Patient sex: M
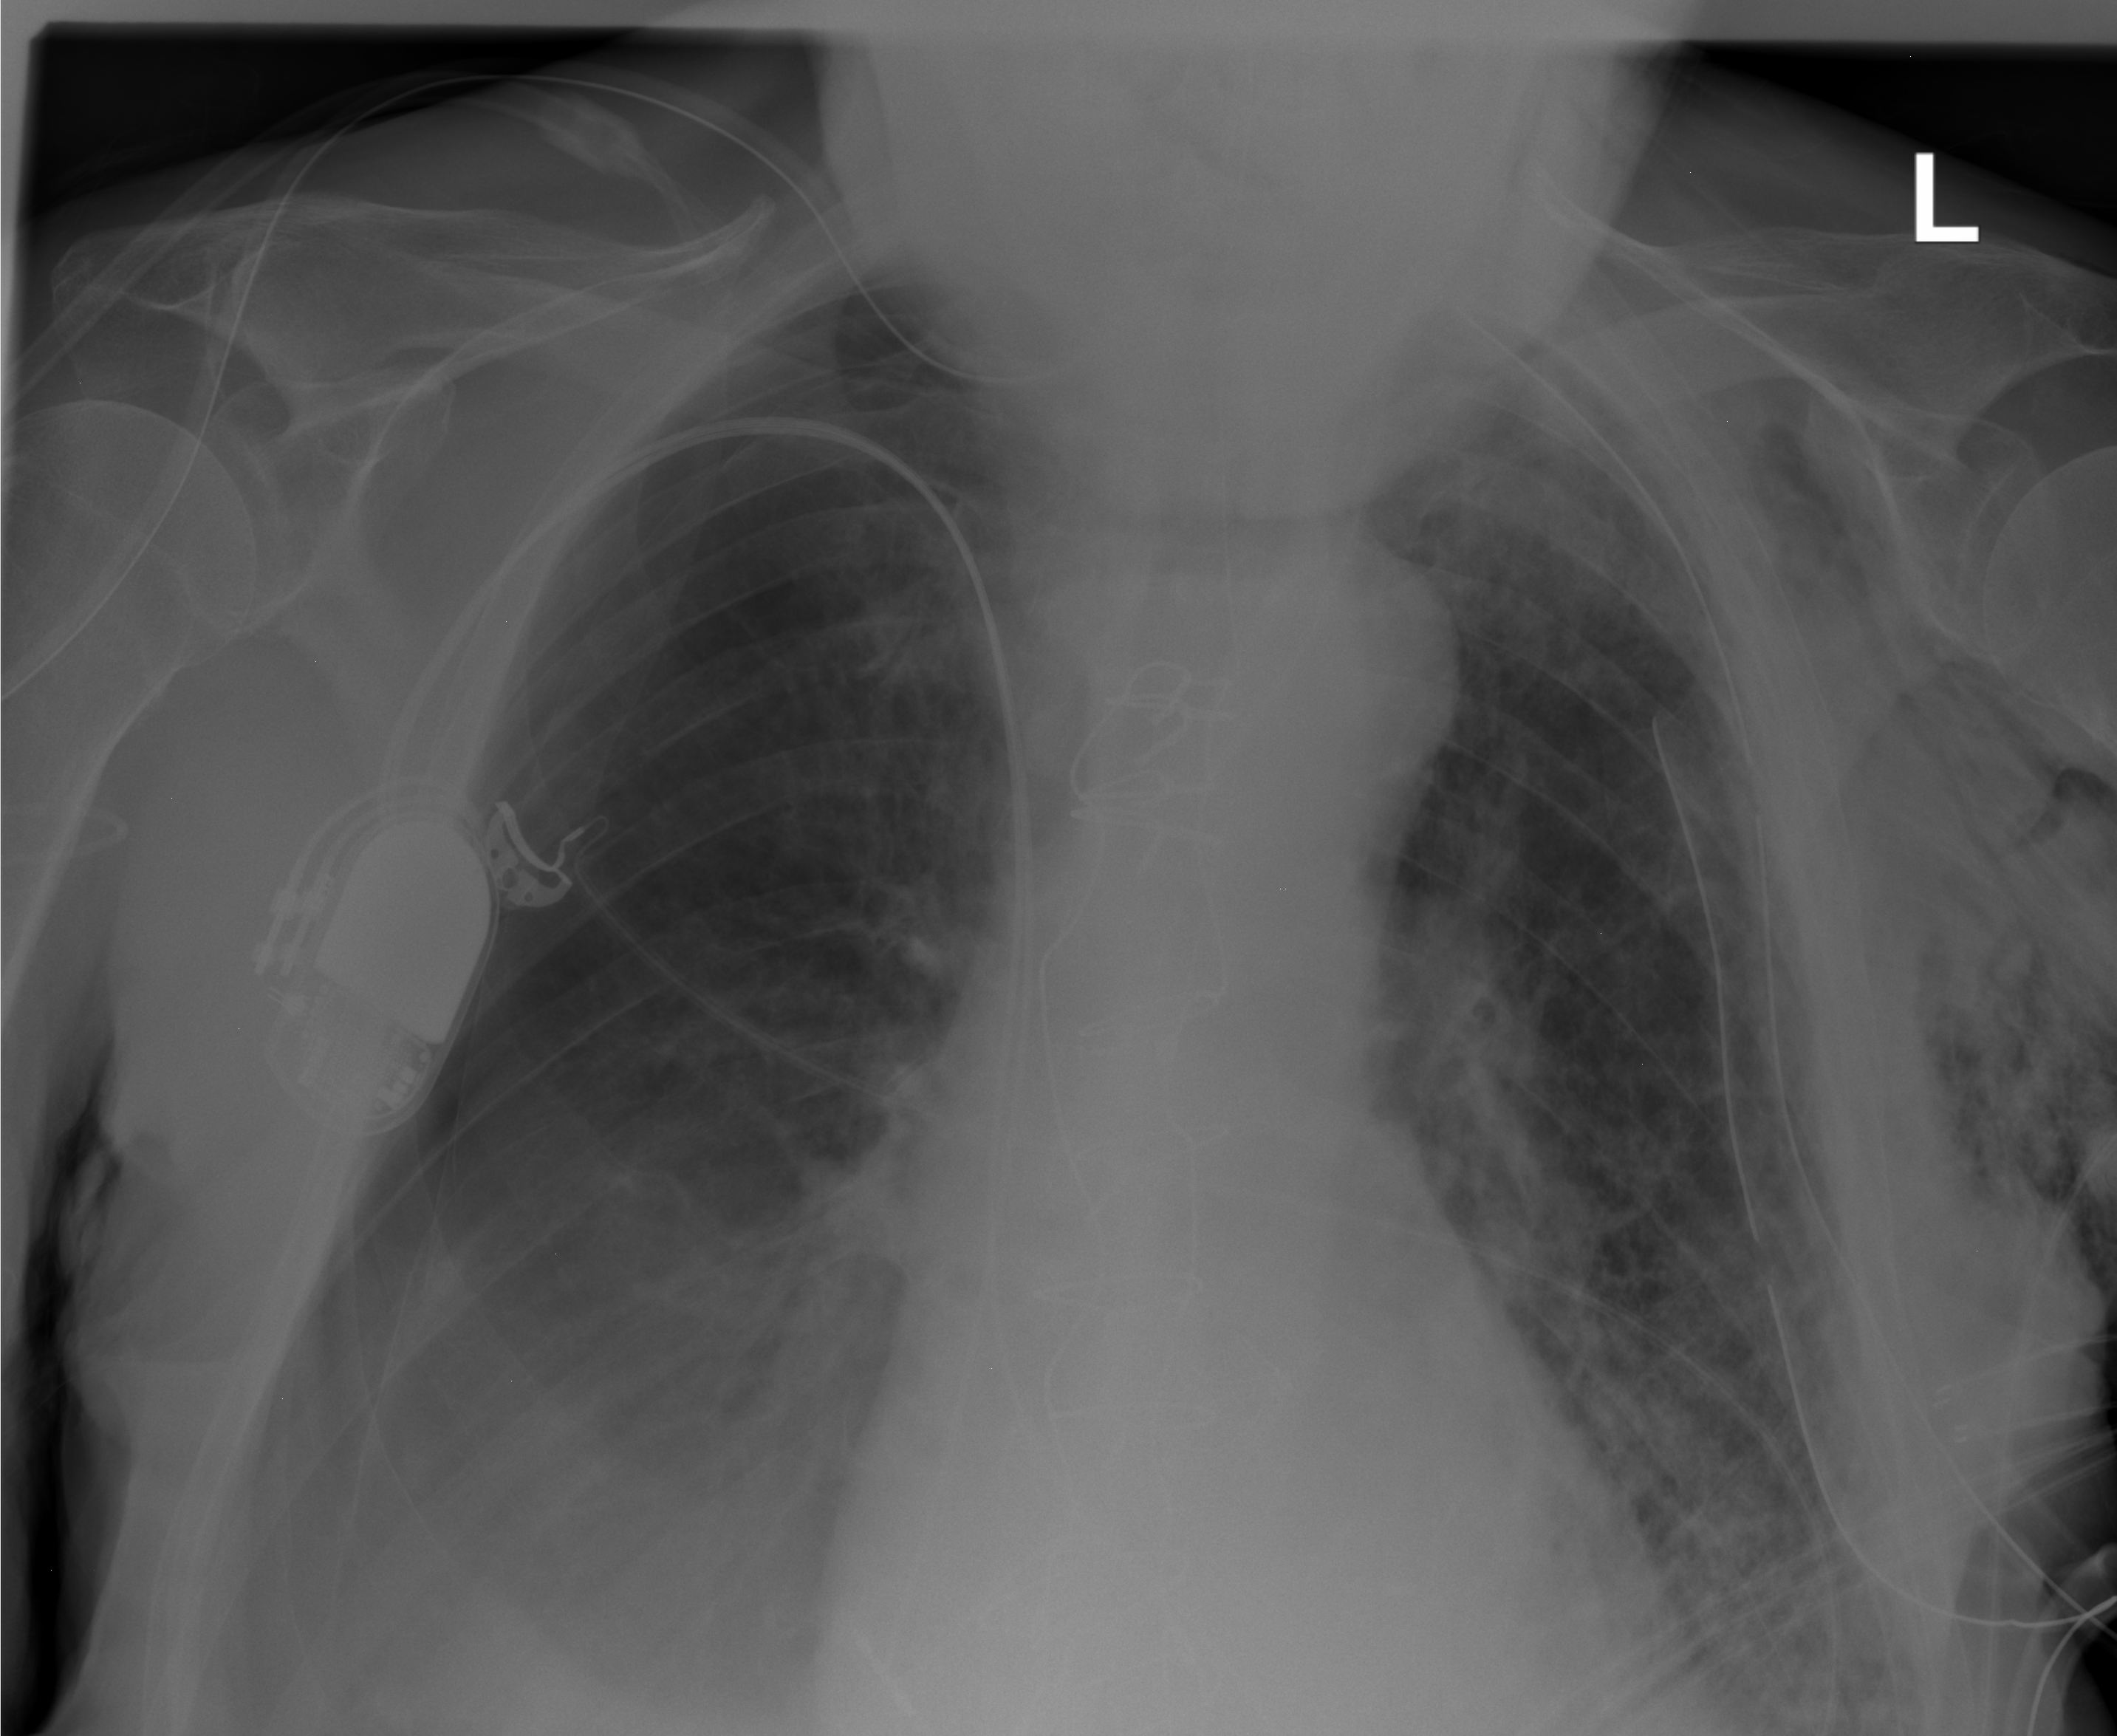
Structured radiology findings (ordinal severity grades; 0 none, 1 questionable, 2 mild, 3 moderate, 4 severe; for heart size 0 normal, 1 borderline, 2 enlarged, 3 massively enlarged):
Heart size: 1
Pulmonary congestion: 2
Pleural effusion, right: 2
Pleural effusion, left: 0
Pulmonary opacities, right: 2
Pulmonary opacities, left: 3
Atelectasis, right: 2
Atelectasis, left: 0